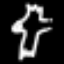
Label: octagon